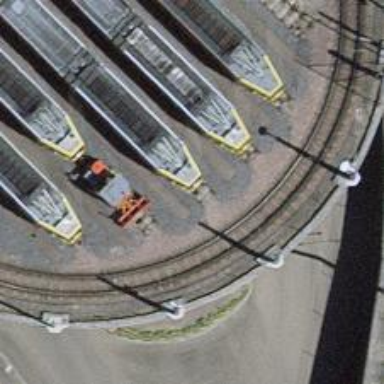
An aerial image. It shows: Railway buffer stop.